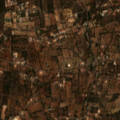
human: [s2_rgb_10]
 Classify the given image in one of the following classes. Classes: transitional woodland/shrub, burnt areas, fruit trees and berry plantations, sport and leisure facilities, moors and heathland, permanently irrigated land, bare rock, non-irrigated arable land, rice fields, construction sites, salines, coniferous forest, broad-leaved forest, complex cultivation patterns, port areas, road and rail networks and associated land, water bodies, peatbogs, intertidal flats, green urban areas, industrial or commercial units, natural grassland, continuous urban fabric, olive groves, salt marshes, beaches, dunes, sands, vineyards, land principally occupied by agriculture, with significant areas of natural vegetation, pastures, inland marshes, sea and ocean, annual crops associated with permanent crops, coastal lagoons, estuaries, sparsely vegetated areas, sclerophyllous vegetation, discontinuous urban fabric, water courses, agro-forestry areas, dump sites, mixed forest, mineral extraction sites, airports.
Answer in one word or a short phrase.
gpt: olive groves, land principally occupied by agriculture, with significant areas of natural vegetation